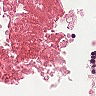
Metastatic tissue present: no